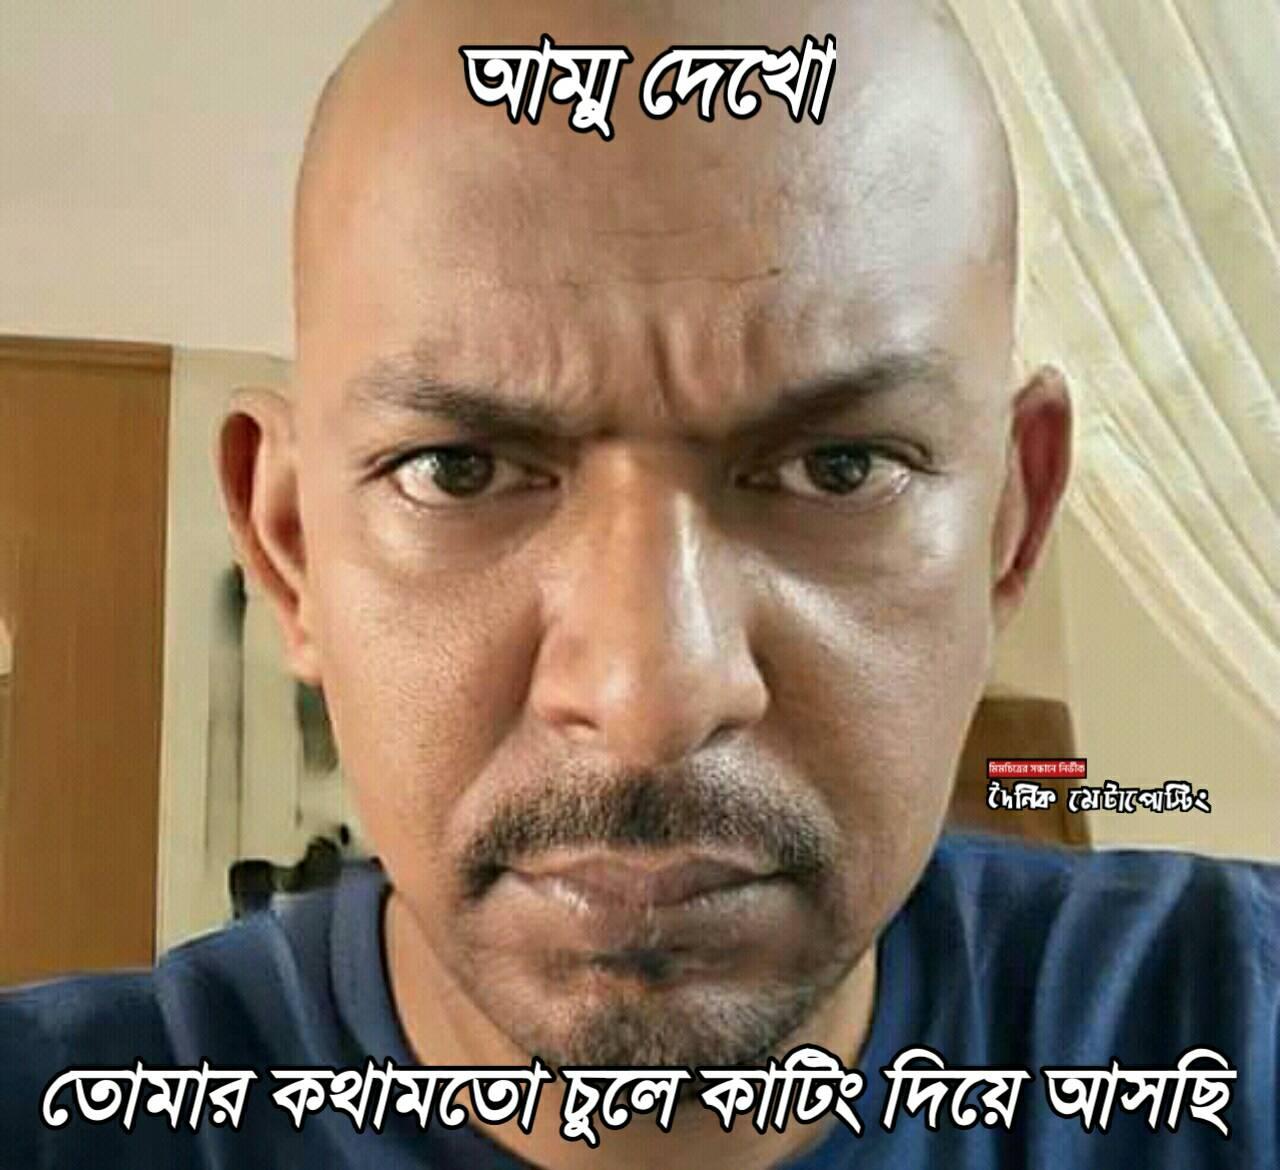
Caption: আম্মু দেখো   তোমার কথামতো চুলে কাটিং দিয়ে আসছি
Label: non-hate